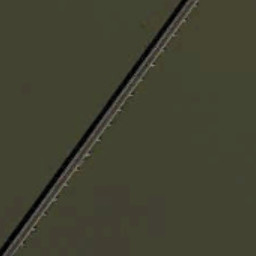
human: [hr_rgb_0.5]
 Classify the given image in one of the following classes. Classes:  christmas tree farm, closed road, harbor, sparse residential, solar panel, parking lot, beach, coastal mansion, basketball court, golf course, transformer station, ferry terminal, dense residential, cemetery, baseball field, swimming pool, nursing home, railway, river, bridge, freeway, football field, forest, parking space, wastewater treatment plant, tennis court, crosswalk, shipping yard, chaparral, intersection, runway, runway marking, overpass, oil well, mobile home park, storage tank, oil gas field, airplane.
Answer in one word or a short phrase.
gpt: bridge